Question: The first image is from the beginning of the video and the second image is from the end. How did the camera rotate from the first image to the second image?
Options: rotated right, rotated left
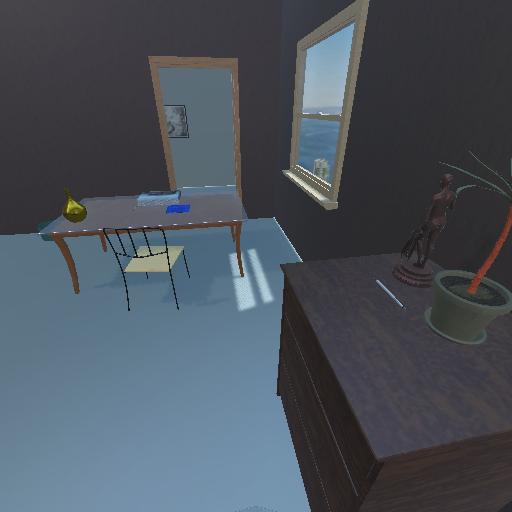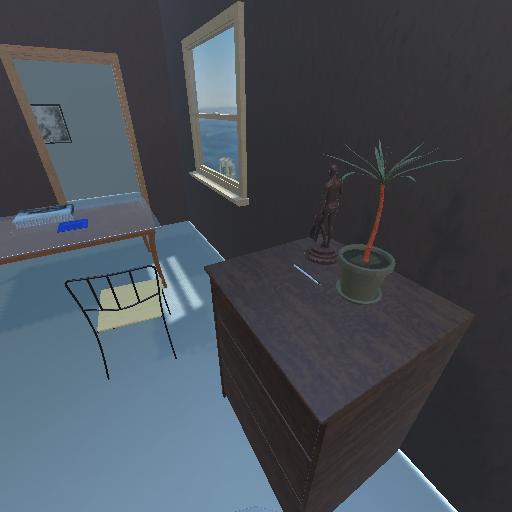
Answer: rotated right